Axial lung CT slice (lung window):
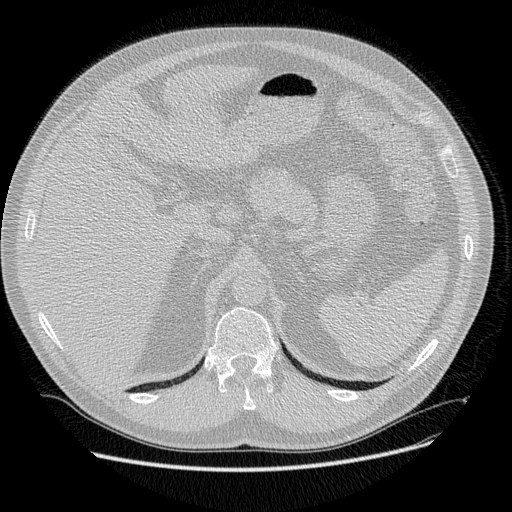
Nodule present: no